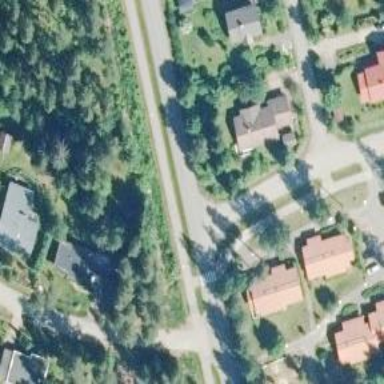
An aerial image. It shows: Asphalt cycleway.